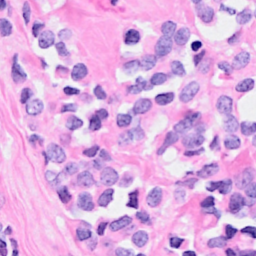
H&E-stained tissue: Breast